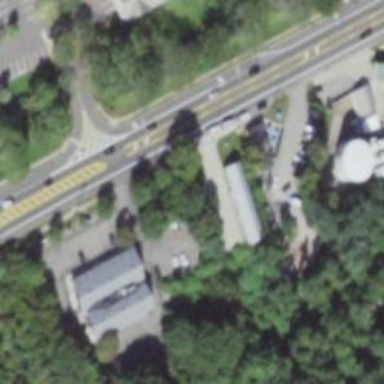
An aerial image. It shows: Unmarked road crossing.